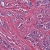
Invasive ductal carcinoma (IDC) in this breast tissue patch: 1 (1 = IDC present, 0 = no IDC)